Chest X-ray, AP view. Patient: 66 years old, sex M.
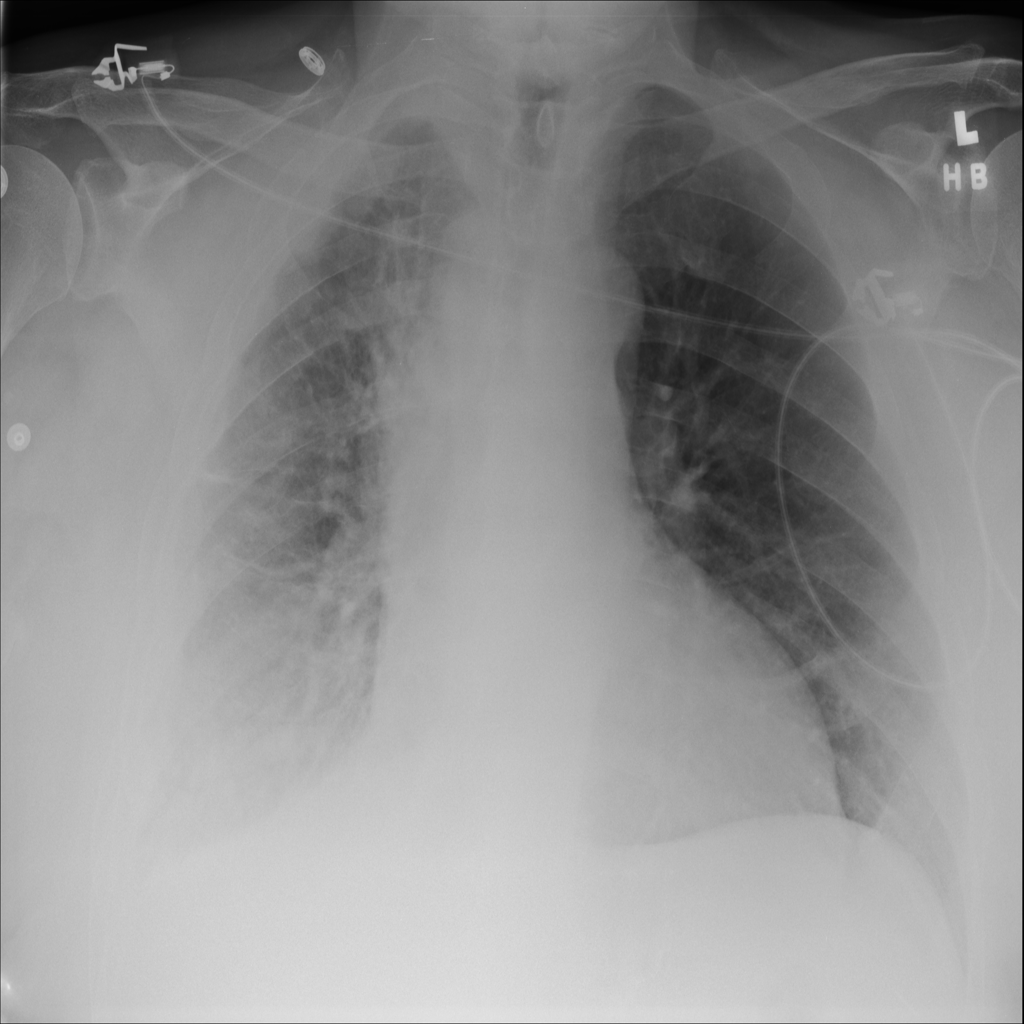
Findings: No Finding